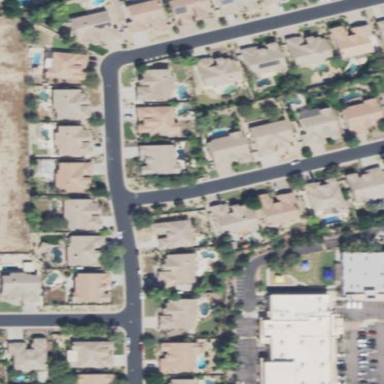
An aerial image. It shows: Residential area within neighborhood.